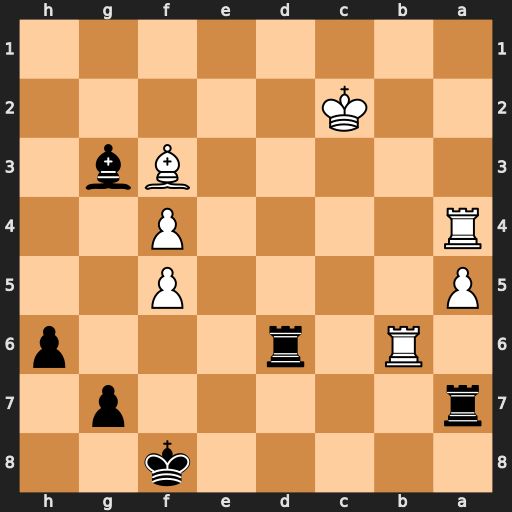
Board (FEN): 5k2/r5p1/1R1r3p/P4P2/R4P2/5Bb1/2K5/8
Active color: b
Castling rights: -
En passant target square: -
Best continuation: Rxb6 axb6 Rxa4